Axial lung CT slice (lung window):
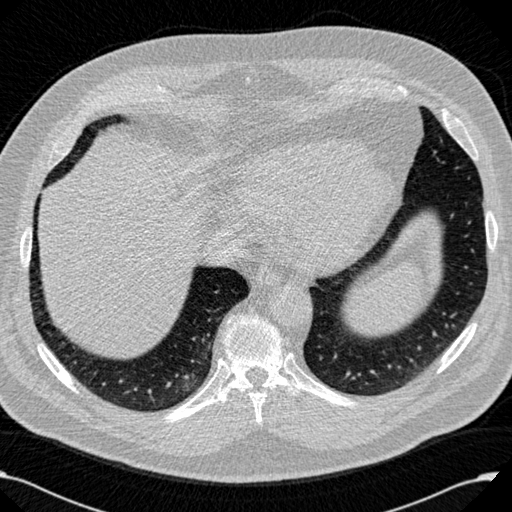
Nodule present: no